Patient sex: F
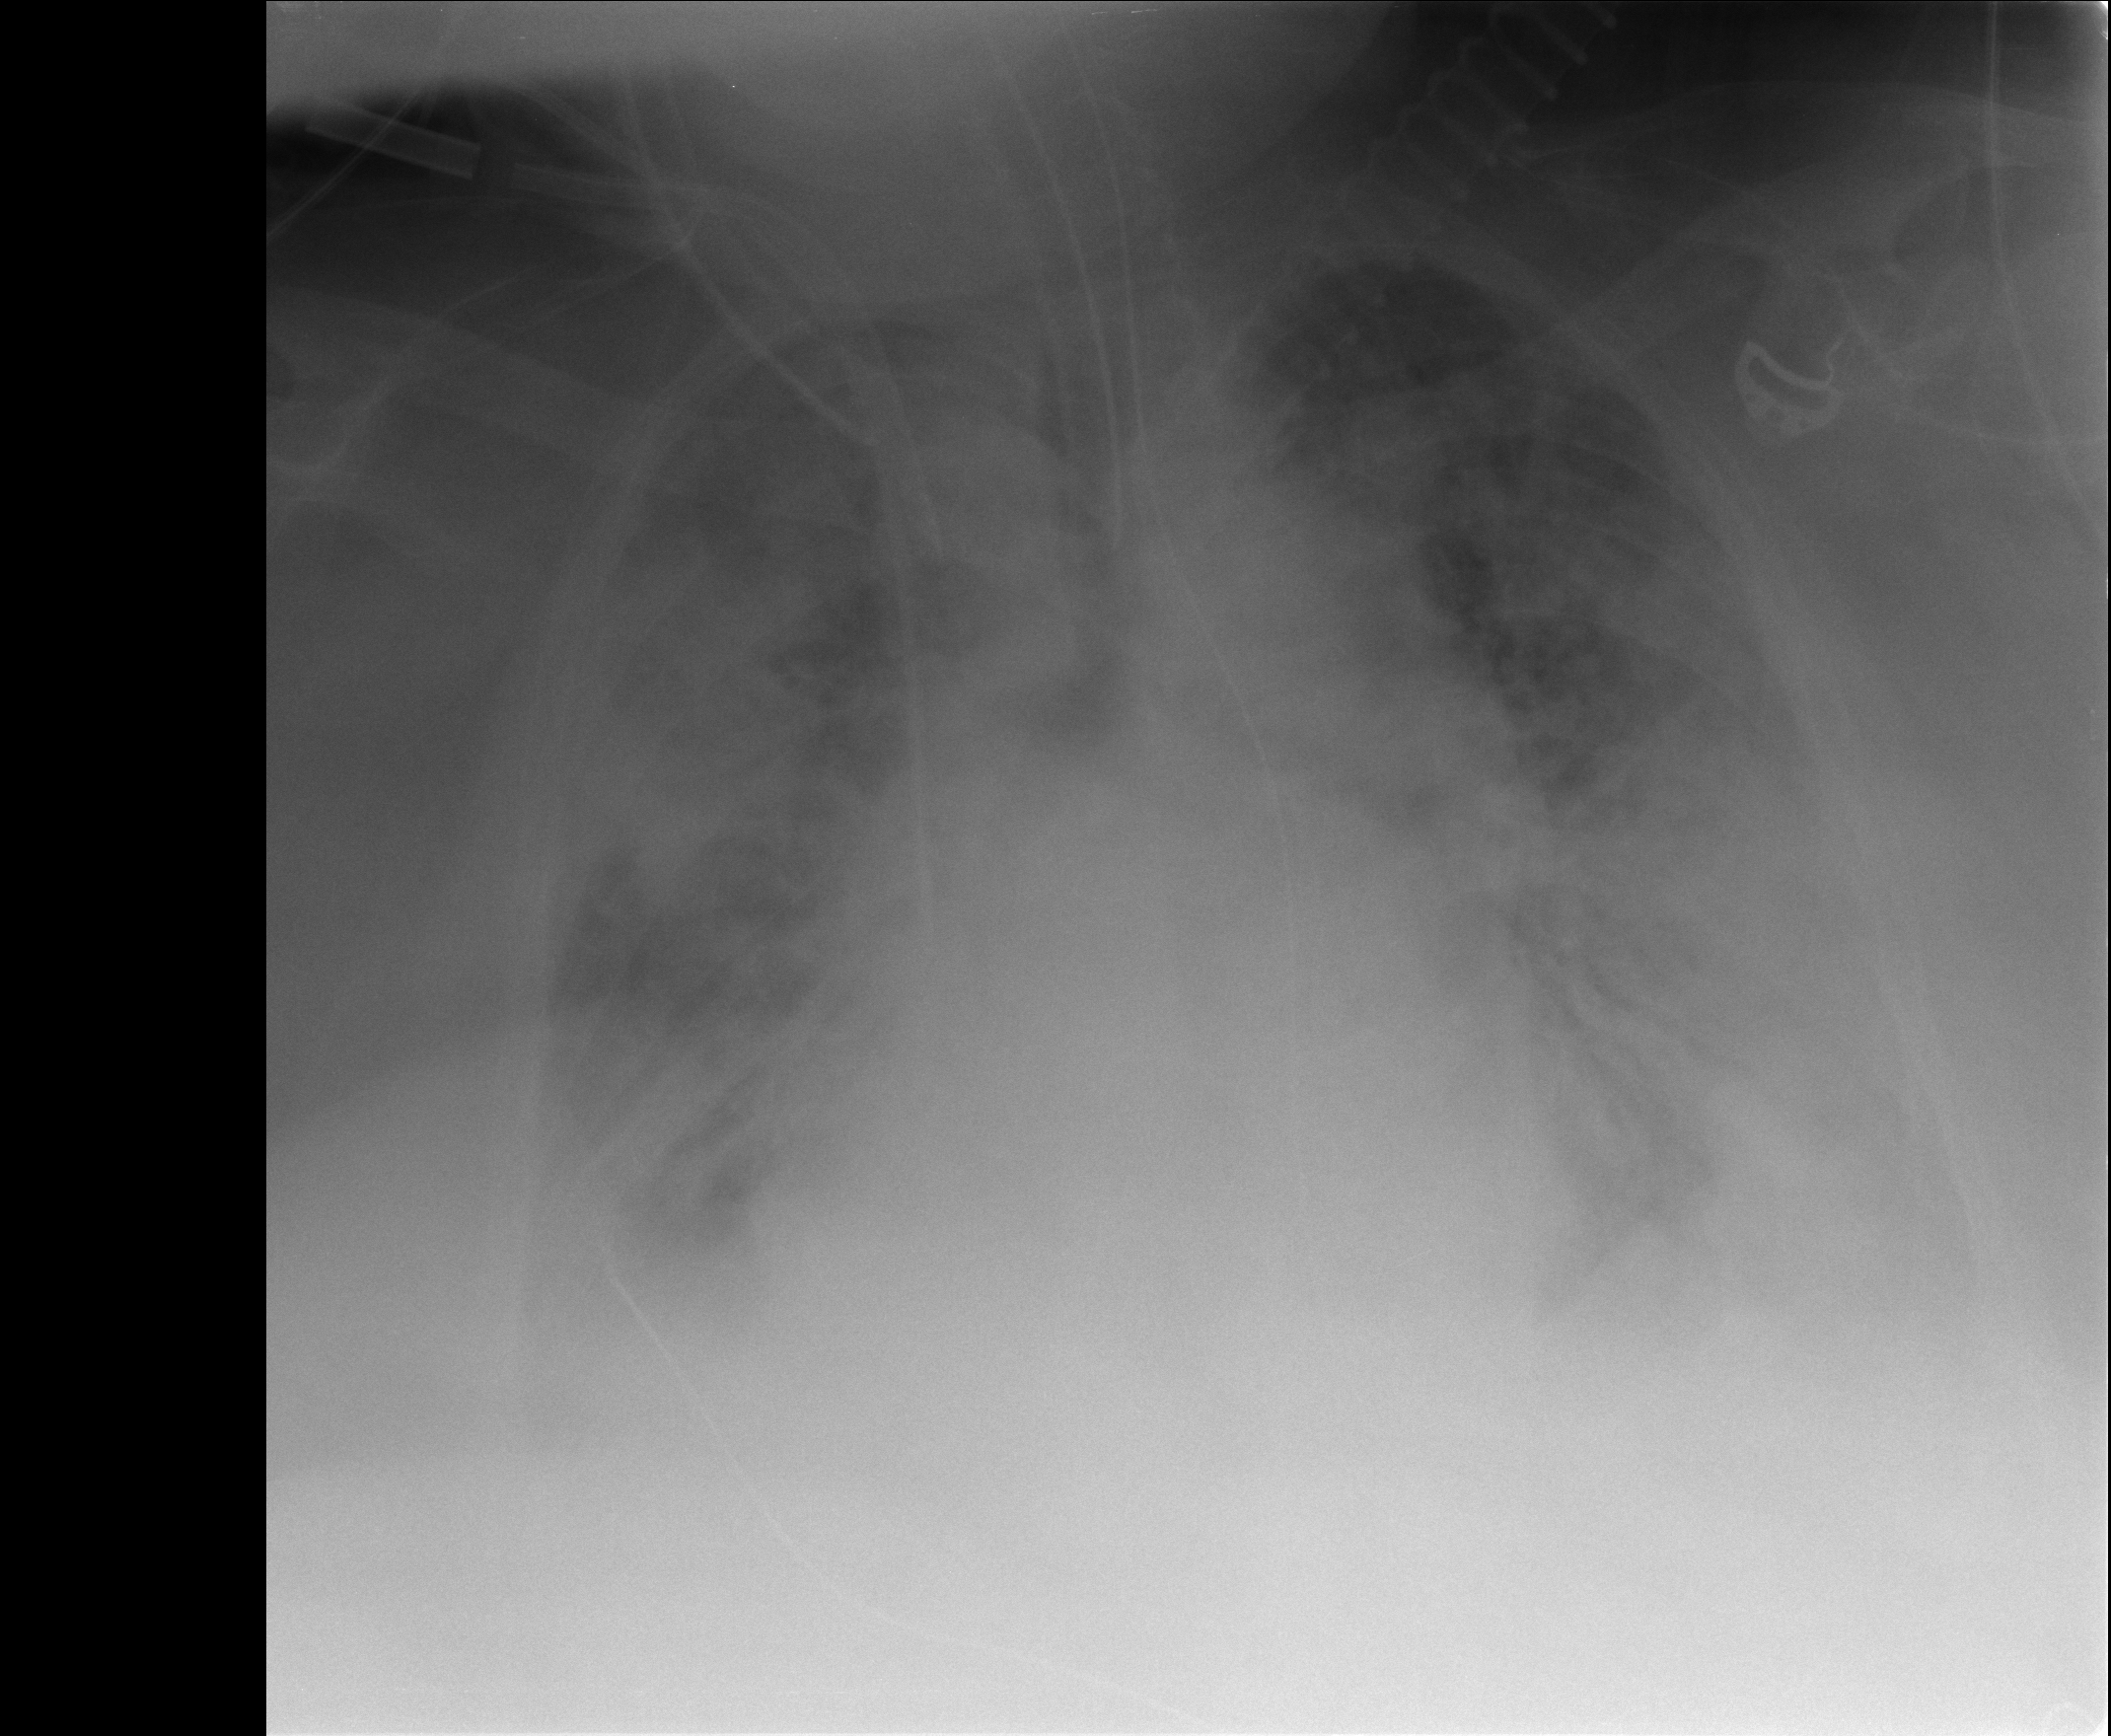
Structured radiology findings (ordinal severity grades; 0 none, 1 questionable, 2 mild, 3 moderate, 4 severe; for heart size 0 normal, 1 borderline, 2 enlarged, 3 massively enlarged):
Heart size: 0
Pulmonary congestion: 3
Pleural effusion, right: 1
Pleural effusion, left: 1
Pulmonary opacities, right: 4
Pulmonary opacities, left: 4
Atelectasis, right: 2
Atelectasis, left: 2